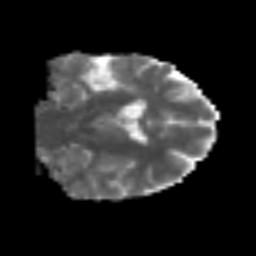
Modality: MD
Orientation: coronal
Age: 56
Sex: male
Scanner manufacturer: siemens
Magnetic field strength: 3 T
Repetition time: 6.1 s
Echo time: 0.101 s